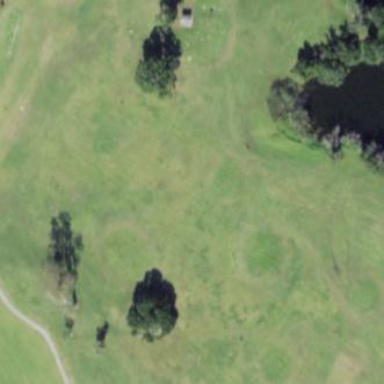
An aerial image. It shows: Driving range for golf practice.